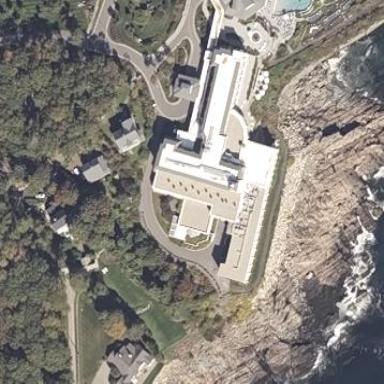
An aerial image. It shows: Hotel building.